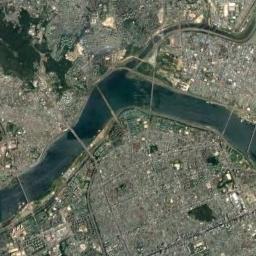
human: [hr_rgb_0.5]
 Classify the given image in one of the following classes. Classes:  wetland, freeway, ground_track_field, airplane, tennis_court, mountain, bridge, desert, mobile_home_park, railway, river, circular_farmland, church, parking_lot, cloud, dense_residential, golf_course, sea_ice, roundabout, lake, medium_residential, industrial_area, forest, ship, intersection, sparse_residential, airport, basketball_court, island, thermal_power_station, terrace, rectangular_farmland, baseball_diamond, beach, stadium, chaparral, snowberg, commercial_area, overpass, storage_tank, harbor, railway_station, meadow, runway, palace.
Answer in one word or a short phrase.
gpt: river